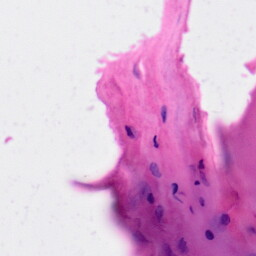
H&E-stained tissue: Skin